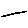
Label: line